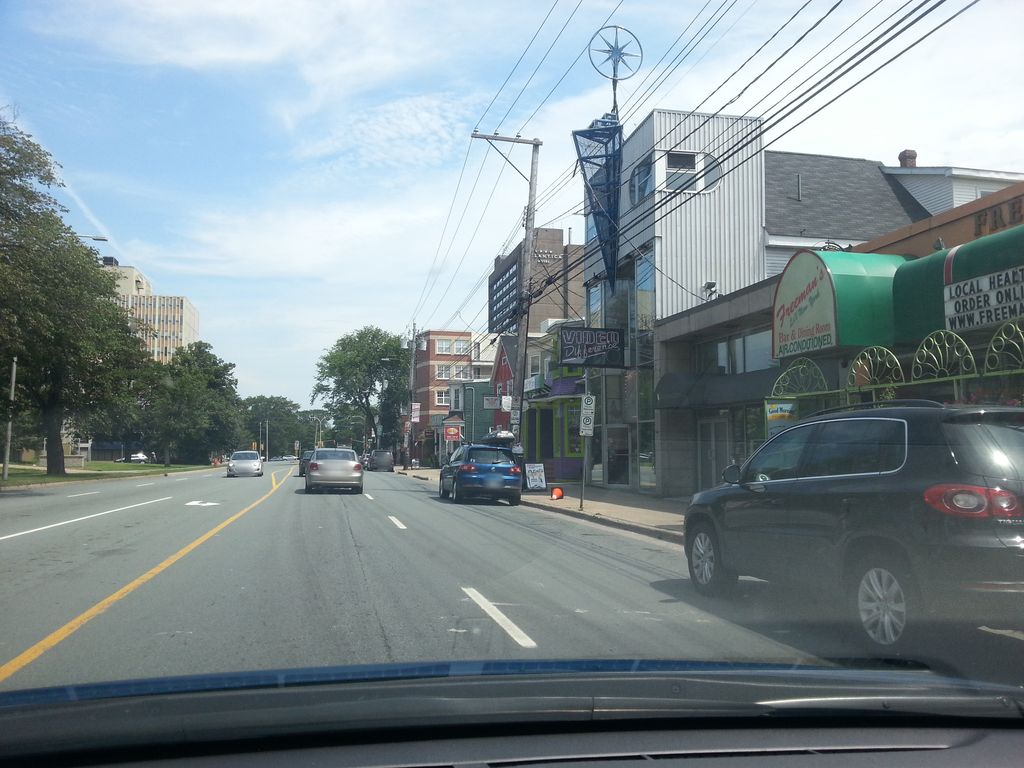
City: halifax